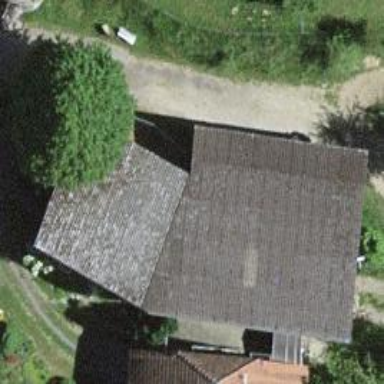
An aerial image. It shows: Garage.